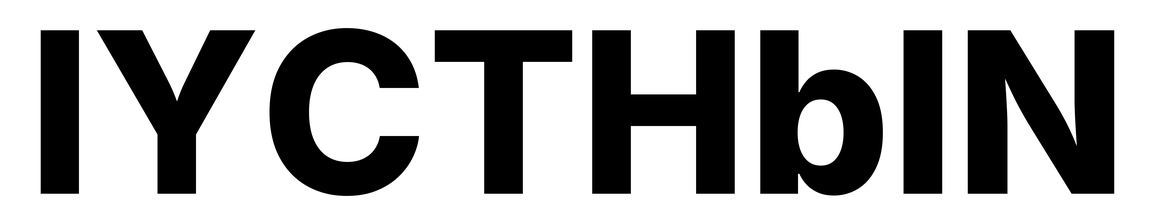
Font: Inter_ExtraBold